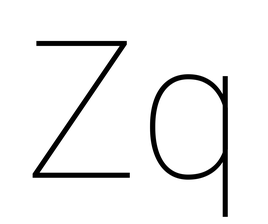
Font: Roboto_Thin